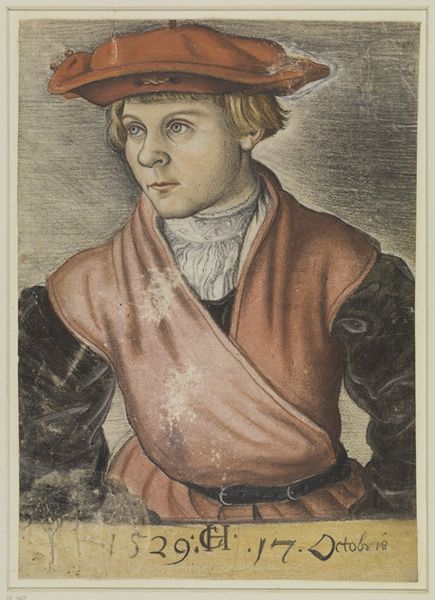
Titel: Bildnis eines Knaben
Künstler: Monogrammist CH
Standort: Karlsruhe
Institution: Staatliche Kunsthalle Karlsruhe
Schlagwörter: blau, dunkel, gemälde, kopf, mann, umhang, weiß, gelb, ocker, braun, brust, frankreich, frisur, grau, haar, hintergrund, hut, hüte, kleider, kopfbedeckungen, kreide, mund, männer, nase, ohr, orange, profil, schwarz, tisch, zeichnung, blick, gürtel, rot, schal, tuch, beige, haube, malerei, blond, hemd, jacke, jung, kappe, mütze, mützen, arm, arme, augen, blass, bluse, falten, gesicht, kleidung, kragen, mensch, rahmen, sockel, ärmel, bild, bildnis, hals, halskrause, portrait, porträt, signatur, brüstung, auge, gewand, gold, haare, mantel, reich, adel, gewänder, kind, person, blaue augen, bruststück, frontal, kinn, lippen, ohren, puffärmel, renaissance, rosa, seide, deutschland, schärpe, kopfbedeckung, orang, schrift, wangen, papier, man, haltung, datierung, farbe, grafik, schriftzug, rand, französisch, könig, nah, ernst, büste, datum, halstuch, zahlen, robe, deutsch, bauch, junge, rüschen, dreiviertelprofil, jahreszahl, weste, striche, name, schnalle, knabe, kohle, druck, monogramm, schraffur, radierung, stich, künstler, linol, text, beschriftung, koloriert, herrscher, pupille, kurz, jahr, lachs, umschlag, karte, initialien, barett, jüngling, junger mann, halbprofil, zahl, rotbraun, mittelalter, wams, prinz, luther, oktober, adelig, balu, dürer, kupferstich, schließe, insignien, october, schall, coloriert, signaturen, protrait, renesaince, puffer, neuzeit, holbein, bartlos, kindlich, datiert, blonde haare, gürtelschnalle, hochgeschlossen, pagenschnitt, wamps, wamst, nordalpin, humanismus, haarschnitt, hitergrund, schewarz, energisch, hüftstück, krangen, barret, saugen, bland, äreml, roter hut, dürerzeit, r, ch, 17, pirtrait, 1529, augen+, 29, detobro, sschraffur, schwarzer wamst, schwarzer gürtel, gürttel, jungerr mann, schrift jahreszahl, graue augen, octobre, #rmel, 17., ernbst, 17. oktober 1529, 17. oktober, christian holbein, augenrnge, 17.10.1529, rotes barett, polstern, nach cranach, derviertelprofil